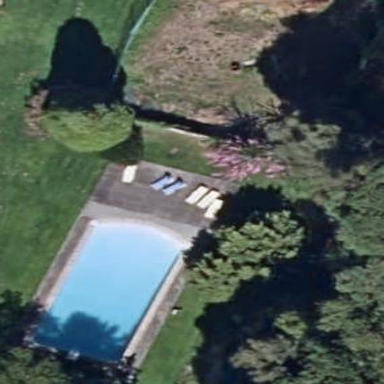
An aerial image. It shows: Swimming pool located in leisure land.